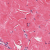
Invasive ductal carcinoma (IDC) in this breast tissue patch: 0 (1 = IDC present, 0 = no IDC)